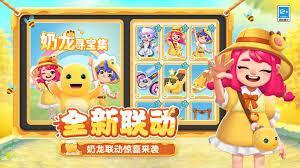
Label: nailong